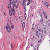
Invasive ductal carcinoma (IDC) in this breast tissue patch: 1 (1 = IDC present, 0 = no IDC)